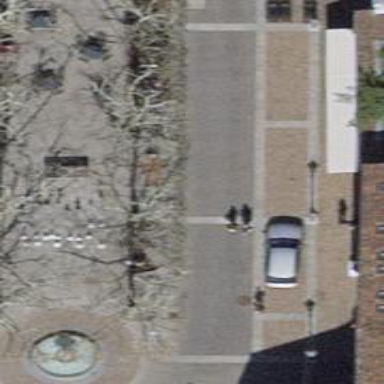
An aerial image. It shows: Brown bench.